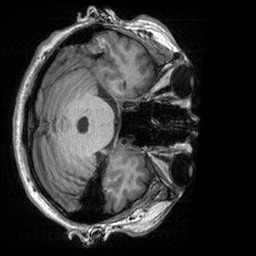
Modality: T1w
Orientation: axial
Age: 38
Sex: male
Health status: healthy
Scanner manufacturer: siemens
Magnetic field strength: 3 T
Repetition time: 2.3 s
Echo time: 0.00303 s